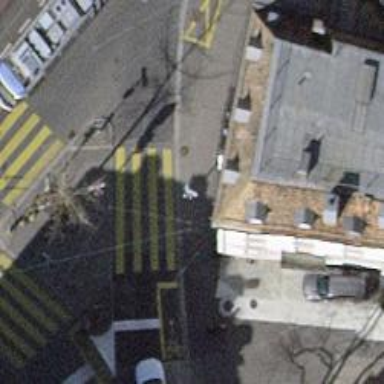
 there are traffic signals and zebra crossing."